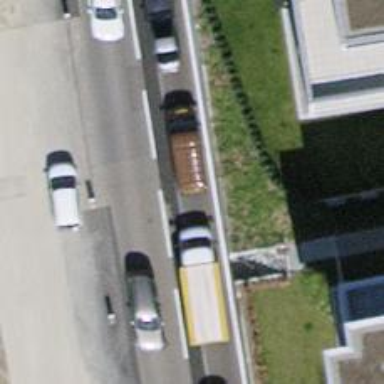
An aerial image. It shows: Platform for public transport on the road.